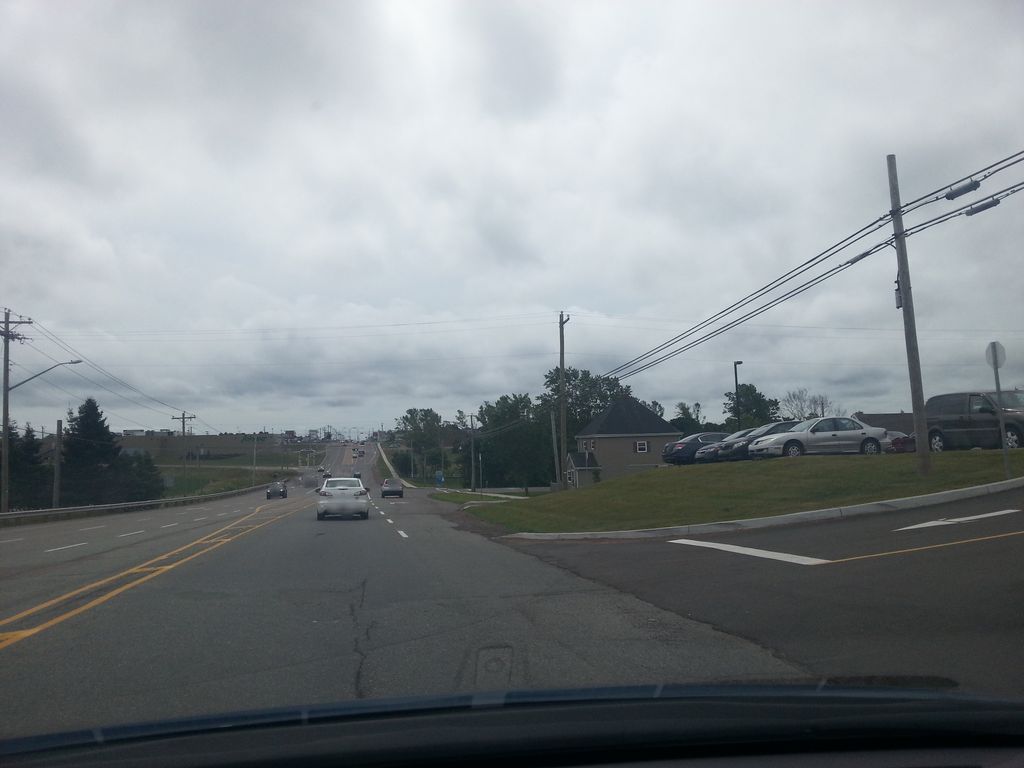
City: charlottetown